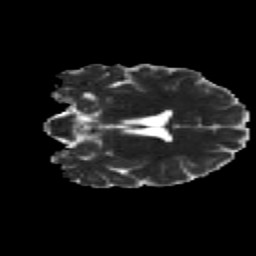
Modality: MD
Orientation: coronal
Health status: healthy
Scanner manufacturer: siemens
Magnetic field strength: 3 T
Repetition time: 12 s
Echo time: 0.092 s